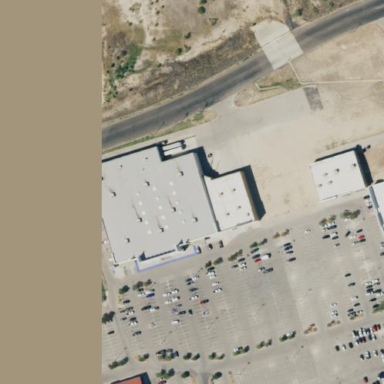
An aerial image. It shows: Building.